Field crop: maize
Growth stage: 2
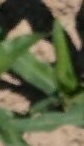
Species: maize